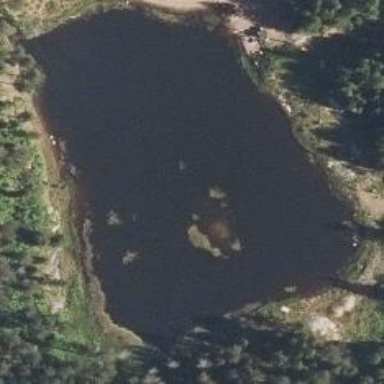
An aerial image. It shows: Pond surrounded by natural water.